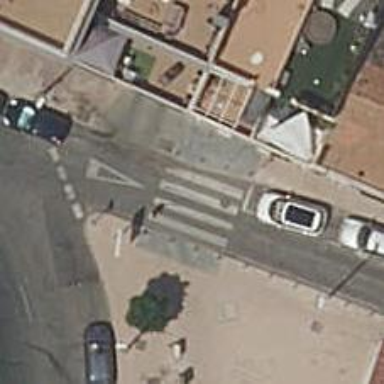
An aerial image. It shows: Marked crossing on the road with clear markings.